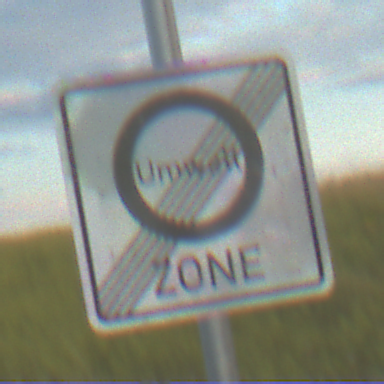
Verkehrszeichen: EndeUmweltzone
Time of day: SunriseSunset
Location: Outdoor (RoadRail)
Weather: PartlyCloudy
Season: NotSpecified
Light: Natural